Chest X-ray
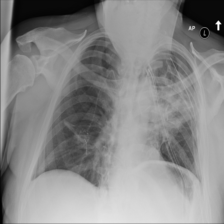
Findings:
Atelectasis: positive
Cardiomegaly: negative
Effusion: negative
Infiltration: negative
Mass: negative
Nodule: negative
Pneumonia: negative
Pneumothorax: negative
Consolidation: negative
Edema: negative
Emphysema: negative
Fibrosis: negative
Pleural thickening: negative
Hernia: negative